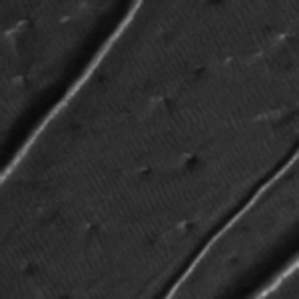
Label: frost